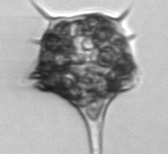
Label: Amylax